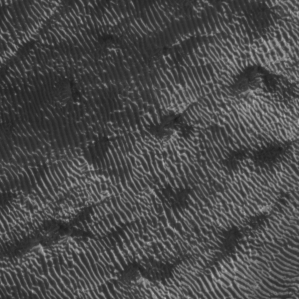
Label: frost